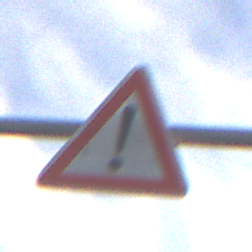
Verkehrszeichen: Gefahrenstelle
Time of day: SunriseSunset
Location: Outdoor (Nature)
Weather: PartlyCloudy
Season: NotSpecified
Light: Natural